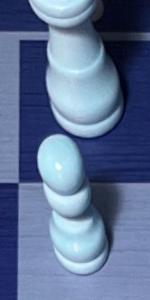
Label: Pawn_White